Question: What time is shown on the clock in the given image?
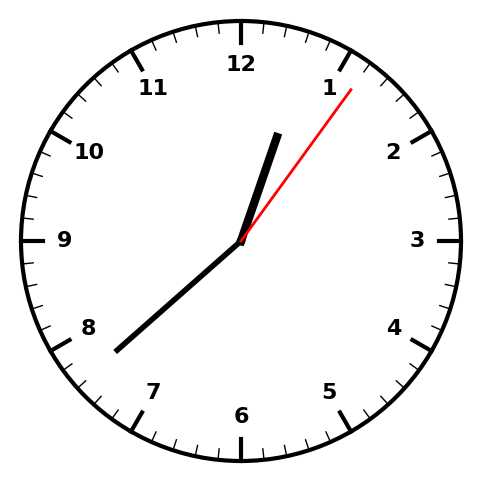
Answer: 12:38:06